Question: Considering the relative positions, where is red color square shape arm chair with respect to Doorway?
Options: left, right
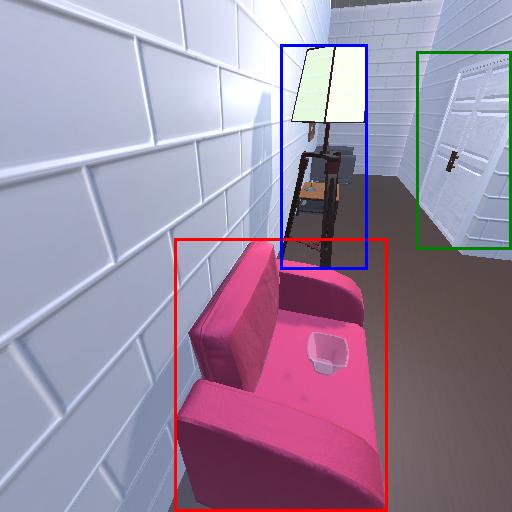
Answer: left